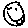
Label: smiley face